Question: What trouble I have :

What I'd like to:
input :
'''
az acr create --resource-group demo --name somefuntion(uuidgen) --sku Basic
'''
expectd :
'''
az acr create --resource-group demo --name "daf506ea86a64c478f5762238a3cc208" --sku Basic
'''
What I've tried :
I know 'uuidgen' can get uuid like
'''
$ uuidgen
daf506ea-86a6-4c47-8f57-62238a3cc208
'''
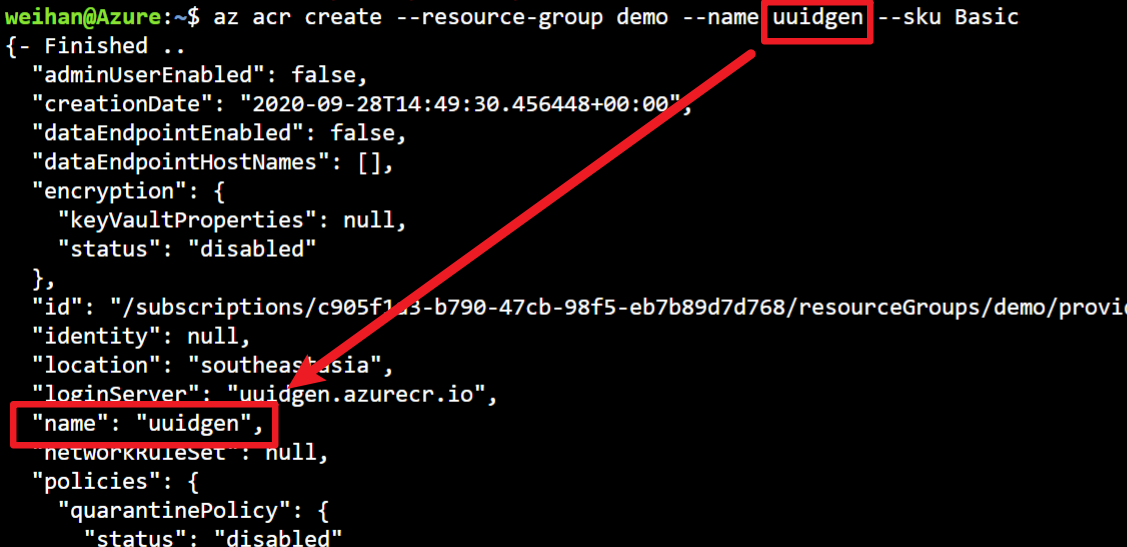
Answer: '$()' allows for <URL> in Bash, i.e., it allows the output of a command to be substituted in place of the command itself.
<URL> in Unix can be used to transform the generated UUID to the required format.
Putting these together, you get:
'''
az acr create --resource-group demo--name $(uuidgen | tr -d '-') --sku Basic
'''
which should help you with what you want.